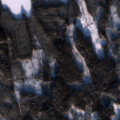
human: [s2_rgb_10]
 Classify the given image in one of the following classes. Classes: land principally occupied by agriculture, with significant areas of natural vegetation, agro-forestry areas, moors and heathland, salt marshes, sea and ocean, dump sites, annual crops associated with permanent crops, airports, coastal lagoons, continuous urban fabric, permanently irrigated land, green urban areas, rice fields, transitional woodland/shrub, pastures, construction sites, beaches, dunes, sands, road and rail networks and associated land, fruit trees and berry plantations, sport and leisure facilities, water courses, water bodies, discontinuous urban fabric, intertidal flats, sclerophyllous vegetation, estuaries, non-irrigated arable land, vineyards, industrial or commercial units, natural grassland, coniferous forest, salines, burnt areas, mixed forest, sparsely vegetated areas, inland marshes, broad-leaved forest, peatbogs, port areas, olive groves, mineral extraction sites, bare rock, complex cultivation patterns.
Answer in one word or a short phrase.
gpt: coniferous forest, mixed forest, transitional woodland/shrub, water bodies